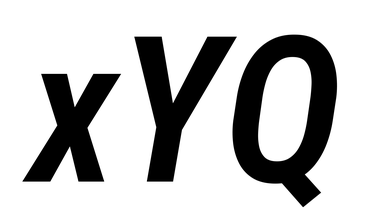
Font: Roboto-Italic_Condensed_SemiBold_Italic